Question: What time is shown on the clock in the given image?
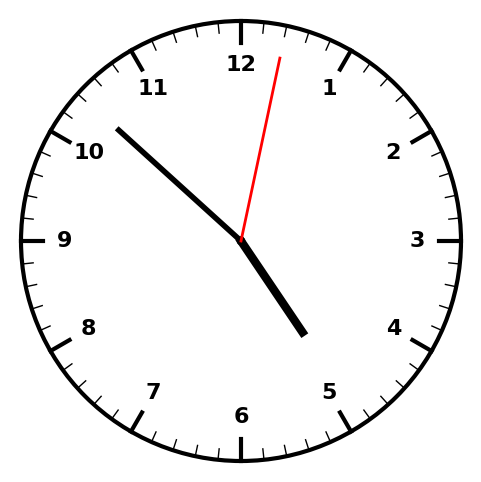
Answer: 04:52:02